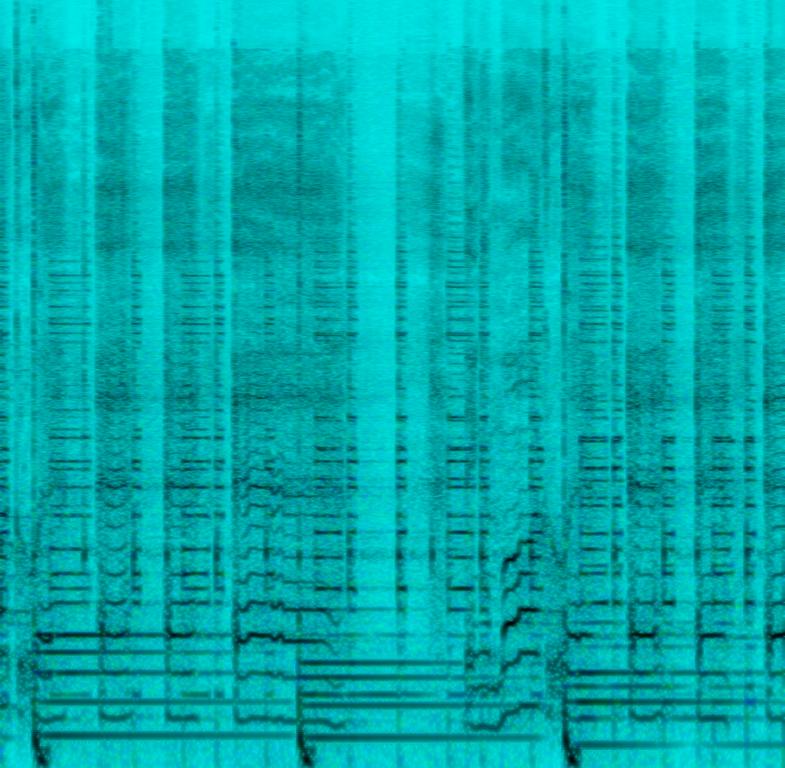
The low quality recording features a latin urban song that consists of a passionate male vocal, alongside wide harmonizing vocals, singing over punchy kick and snare hits, shimmering cymbals, funky electric guitar melody, synth pad chords, groovy bass and synth keys melody. It sounds energetic and addictive.